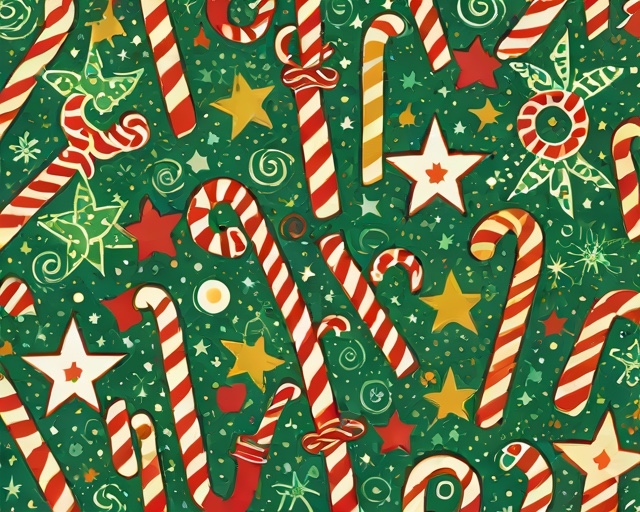
Category: Holiday